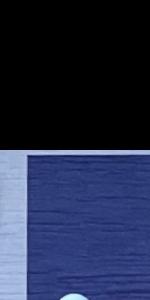
Label: Empty